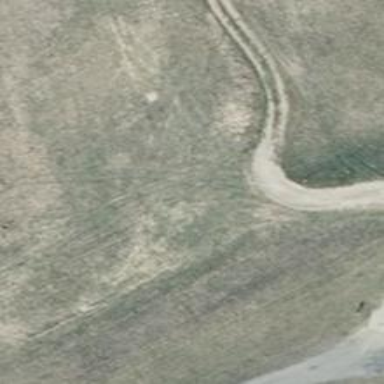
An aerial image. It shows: Track with grade 4 track type.